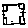
Label: square